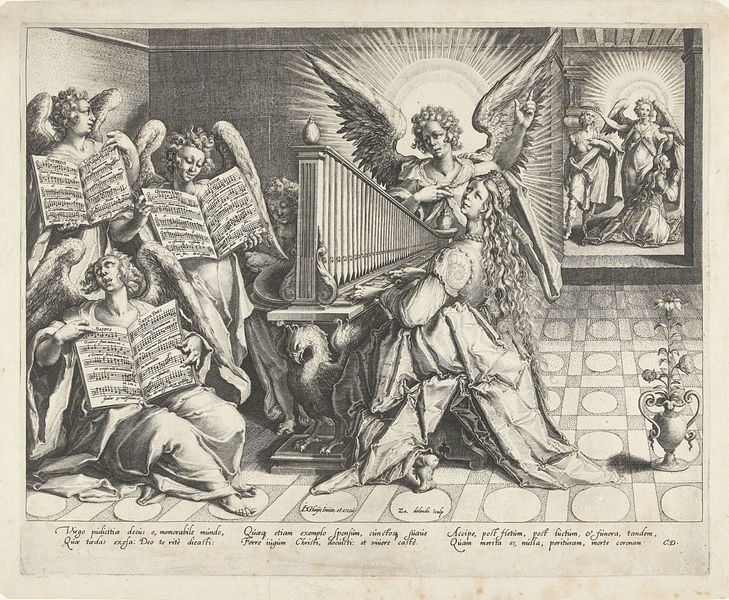
Titel: De H. Cecilia aan het orgel
Künstler: Zacharias Dolendo
Standort: Amsterdam
Institution: Rijksmuseum
Schlagwörter: adler, dunkel, flügel, blume, frau, grau, hintergrund, licht, tür, mensch, musik, engel, krug, vase, schrift, noten, notenblatt, notenblätter, stufe, strahlen, radierung, stich, lilie, schein, heiligenschein, orgel, singen, greif, orgelpfeifen, strahlenkranz, textz, bühcher